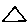
Label: triangle